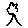
Label: tree